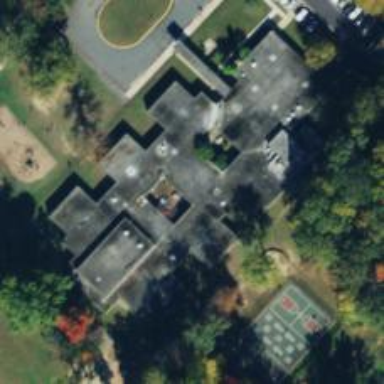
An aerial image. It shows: School.